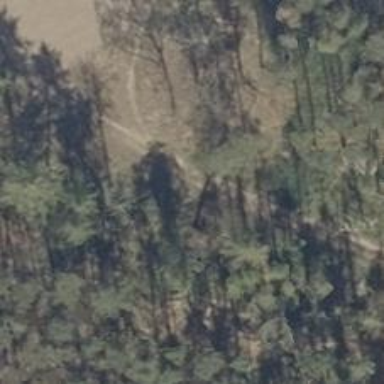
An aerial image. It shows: Dirt path.